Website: apple
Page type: payment
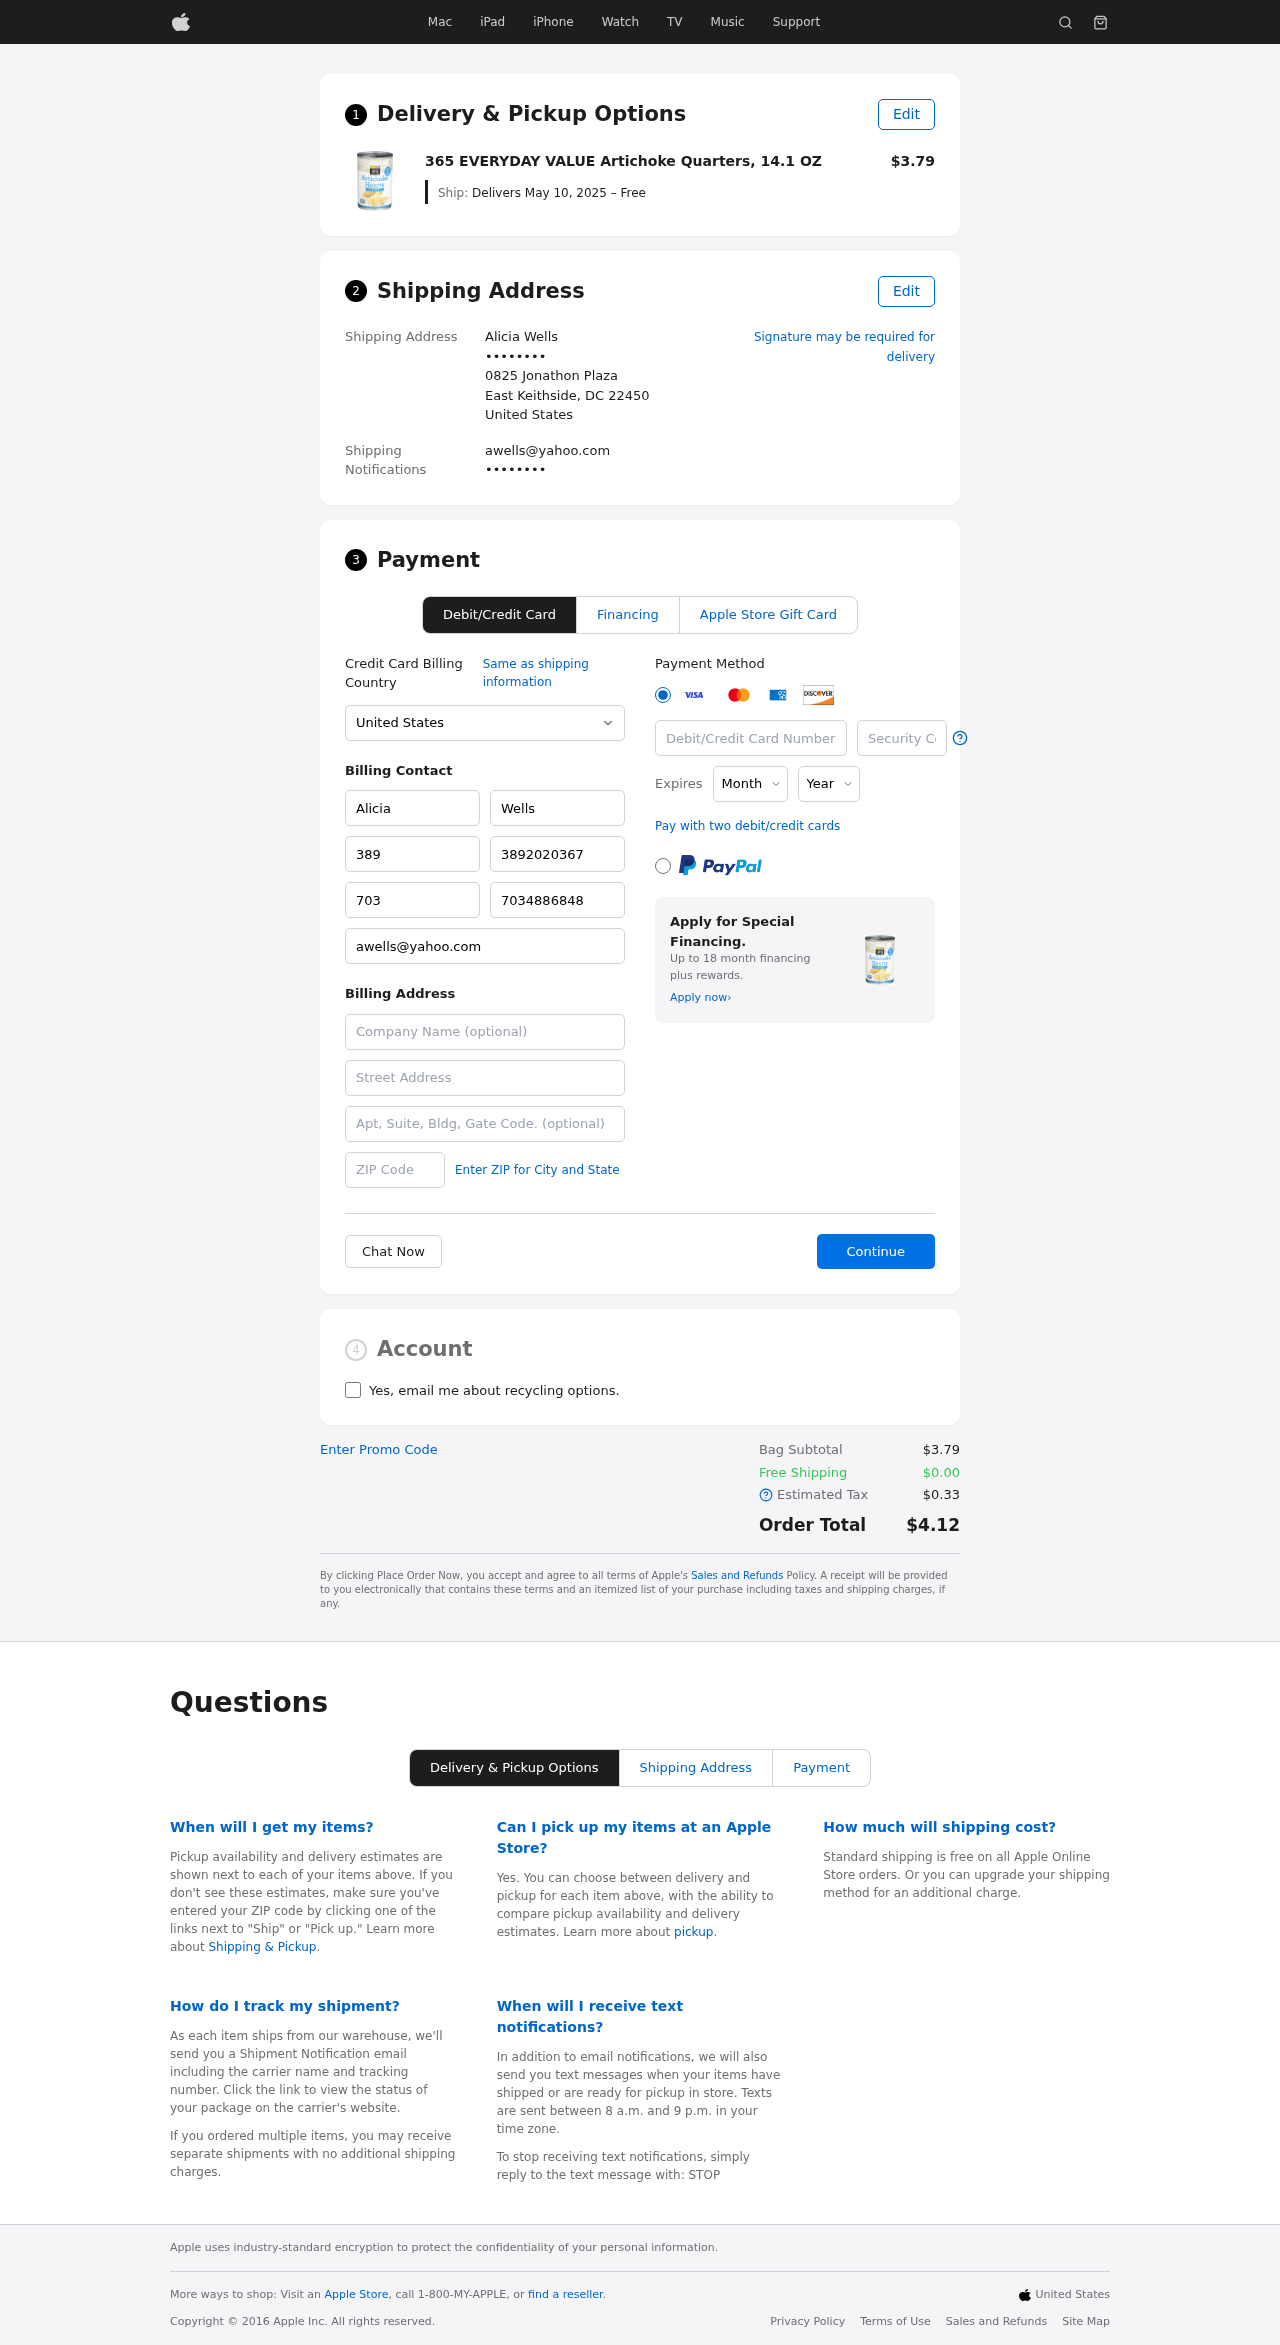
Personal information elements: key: PII_CARD_CVV
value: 6591
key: PII_CARD_EXPIRY_MONTH
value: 06
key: PII_CARD_EXPIRY_YEAR
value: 28
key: PII_CARD_NUMBER
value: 3472 8661 9526 061
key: PII_CITY_STATE_ZIP
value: East Keithside, DC 22450
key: PII_COUNTRY
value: United States
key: PII_EMAIL
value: awells@yahoo.com
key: PII_EMAIL2
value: awells@yahoo.com
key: PII_FIRSTNAME
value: Alicia
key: PII_FULLNAME
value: Alicia Wells
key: PII_LASTNAME
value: Wells
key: PII_PHONE3
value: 3892020367
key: PII_PHONE_ALT
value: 7034886848
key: PII_PHONE_ALT_AREA
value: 703
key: PII_PHONE_AREA
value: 389
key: PII_SECURITY_CODE
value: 42657
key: PII_STREET
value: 0825 Jonathon Plaza
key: PII_PHONE
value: ••••••••
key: PII_PHONE2
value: ••••••••
Product elements: key: PRODUCT1_NAME
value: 365 EVERYDAY VALUE Artichoke Quarters, 14.1 OZ
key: PRODUCT1_PRICE
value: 3.79
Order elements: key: ORDER_DELIVERY_DATE
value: Delivers May 10, 2025 – Free
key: ORDER_SUBTOTAL
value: $3.79
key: ORDER_SHIPPING_COST
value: $0.00
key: ORDER_TAX
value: $0.33
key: ORDER_TOTAL
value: $4.12